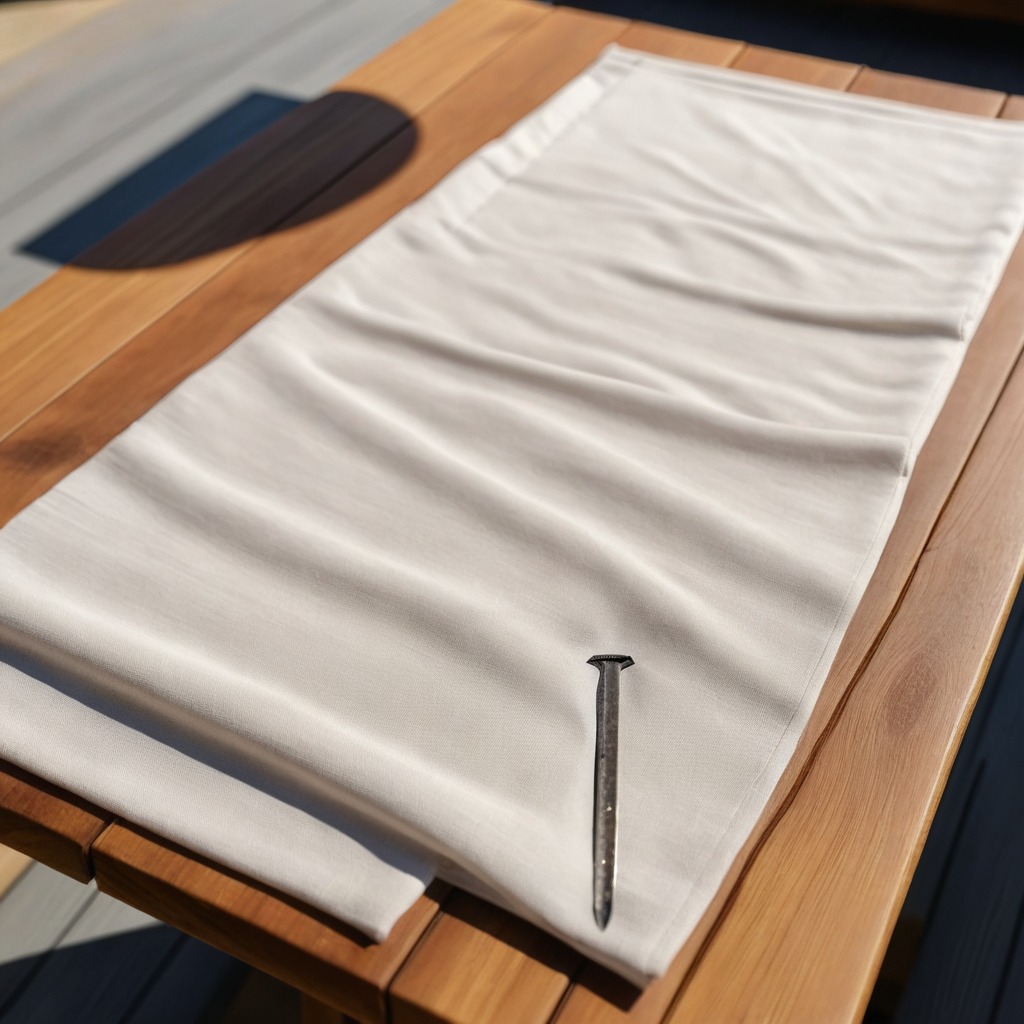
A iron nail lies on the wooden table.